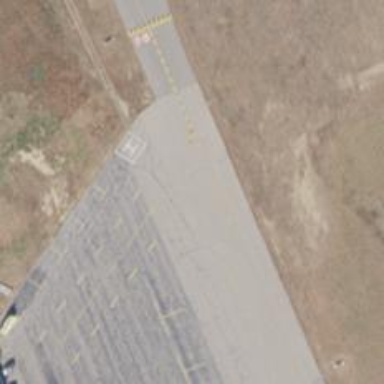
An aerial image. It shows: View of taxiway at the airport.